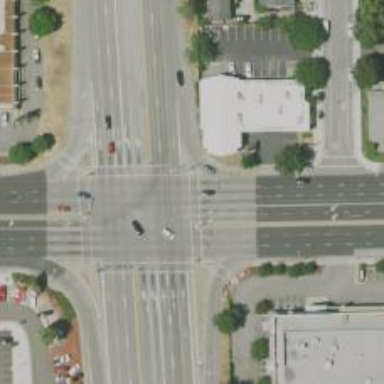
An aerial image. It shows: Crossing on the road.